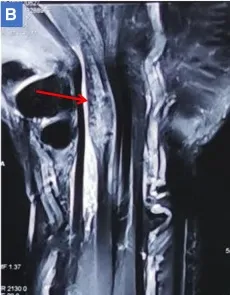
MRI showed that there was a fusiform mass on the palm side of the carpal bone (red arrow). (A-B) The mass was located under the transverse carpal ligament and in front of the carpal bone, and was in the shape of a pike, measuring approximately 0.66 cm 1.37 cm.
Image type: radiology (mri)